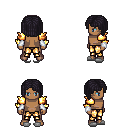
a pixel art fantasy rpg character, male body template, human, dark skin, gold arm armor, gold greaves, raven pageboy hairstyle, white cloth bracers, white slippers, four views (front, back, left, right), 2x2 character sprite sheet, small pixel art, hard edges, no anti-aliasing